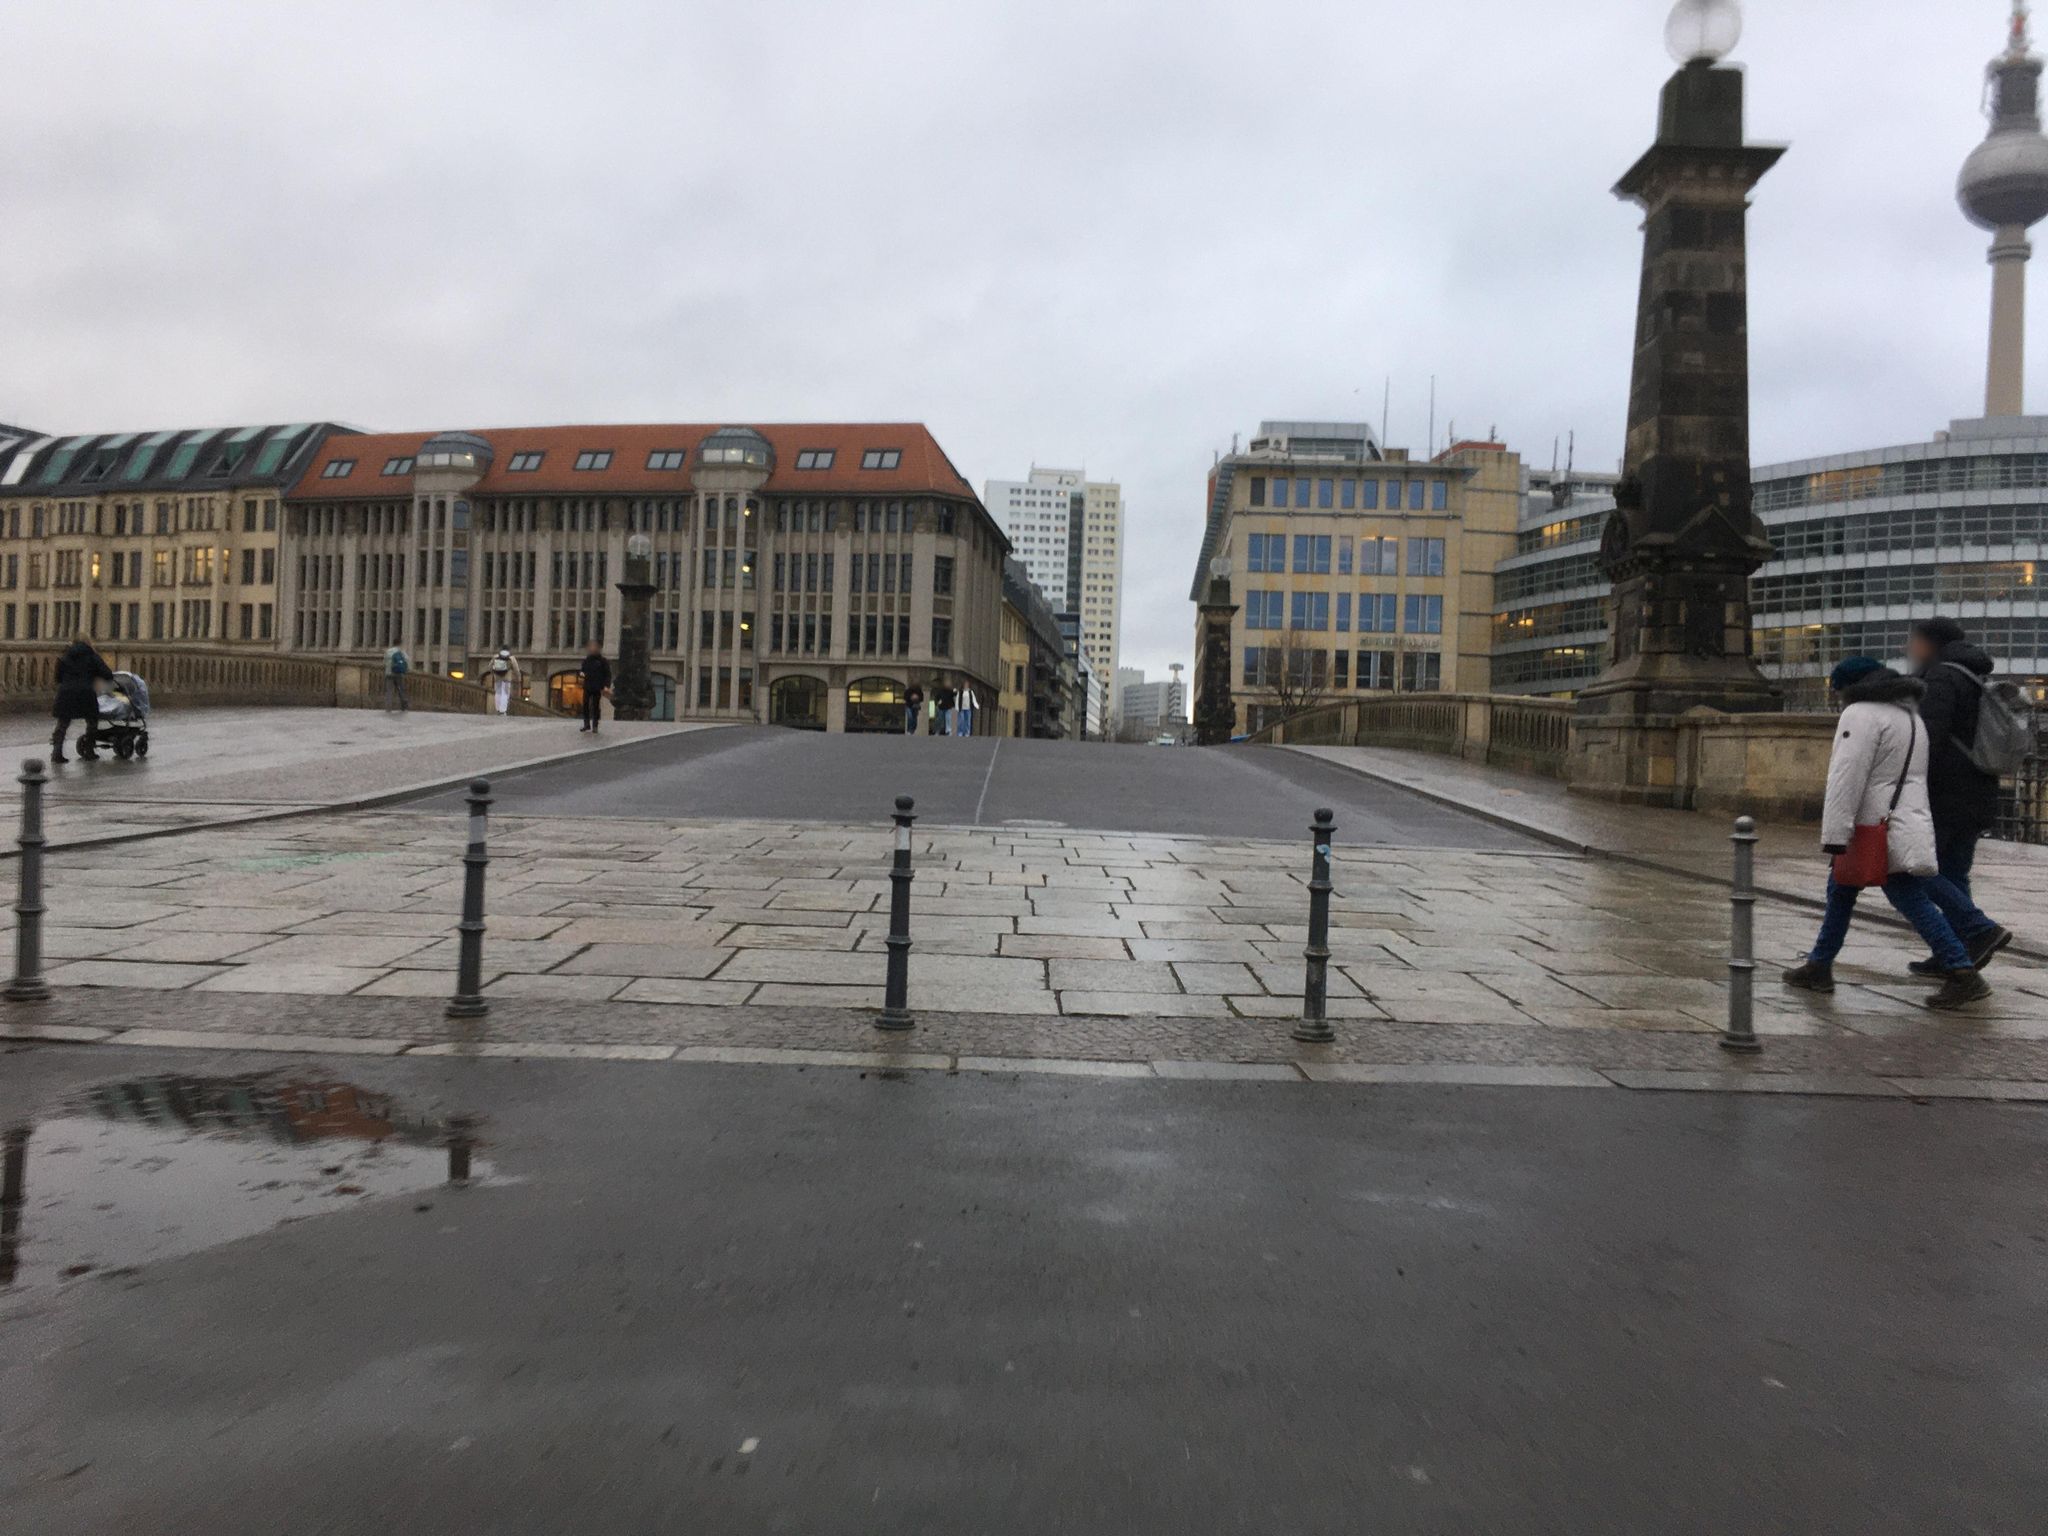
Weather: snowy
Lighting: day
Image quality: good
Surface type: walking surface
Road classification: footway, living_street
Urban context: urban centre
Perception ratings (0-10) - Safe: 3.38, Lively: 7.95, Beautiful: 7.14, Boring: 2.21, Depressing: 6.51, Wealthy: 9.31